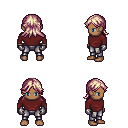
a pixel art fantasy rpg character, male body template, human, dark skin, maroon long-sleeve shirt, metal pants, white blonde loose hair, metal gloves, four views (front, back, left, right), 2x2 character sprite sheet, small pixel art, hard edges, no anti-aliasing